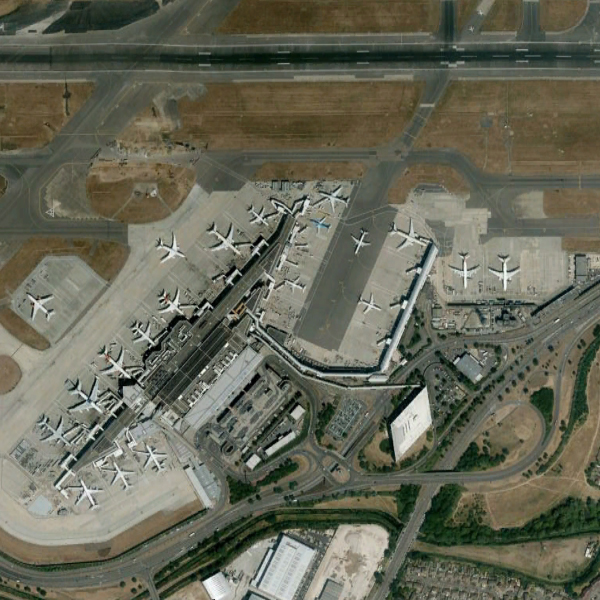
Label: Airport